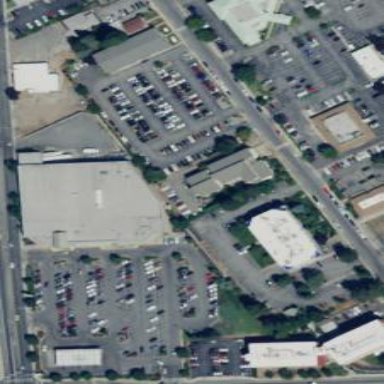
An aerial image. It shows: Supermarket building.